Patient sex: F
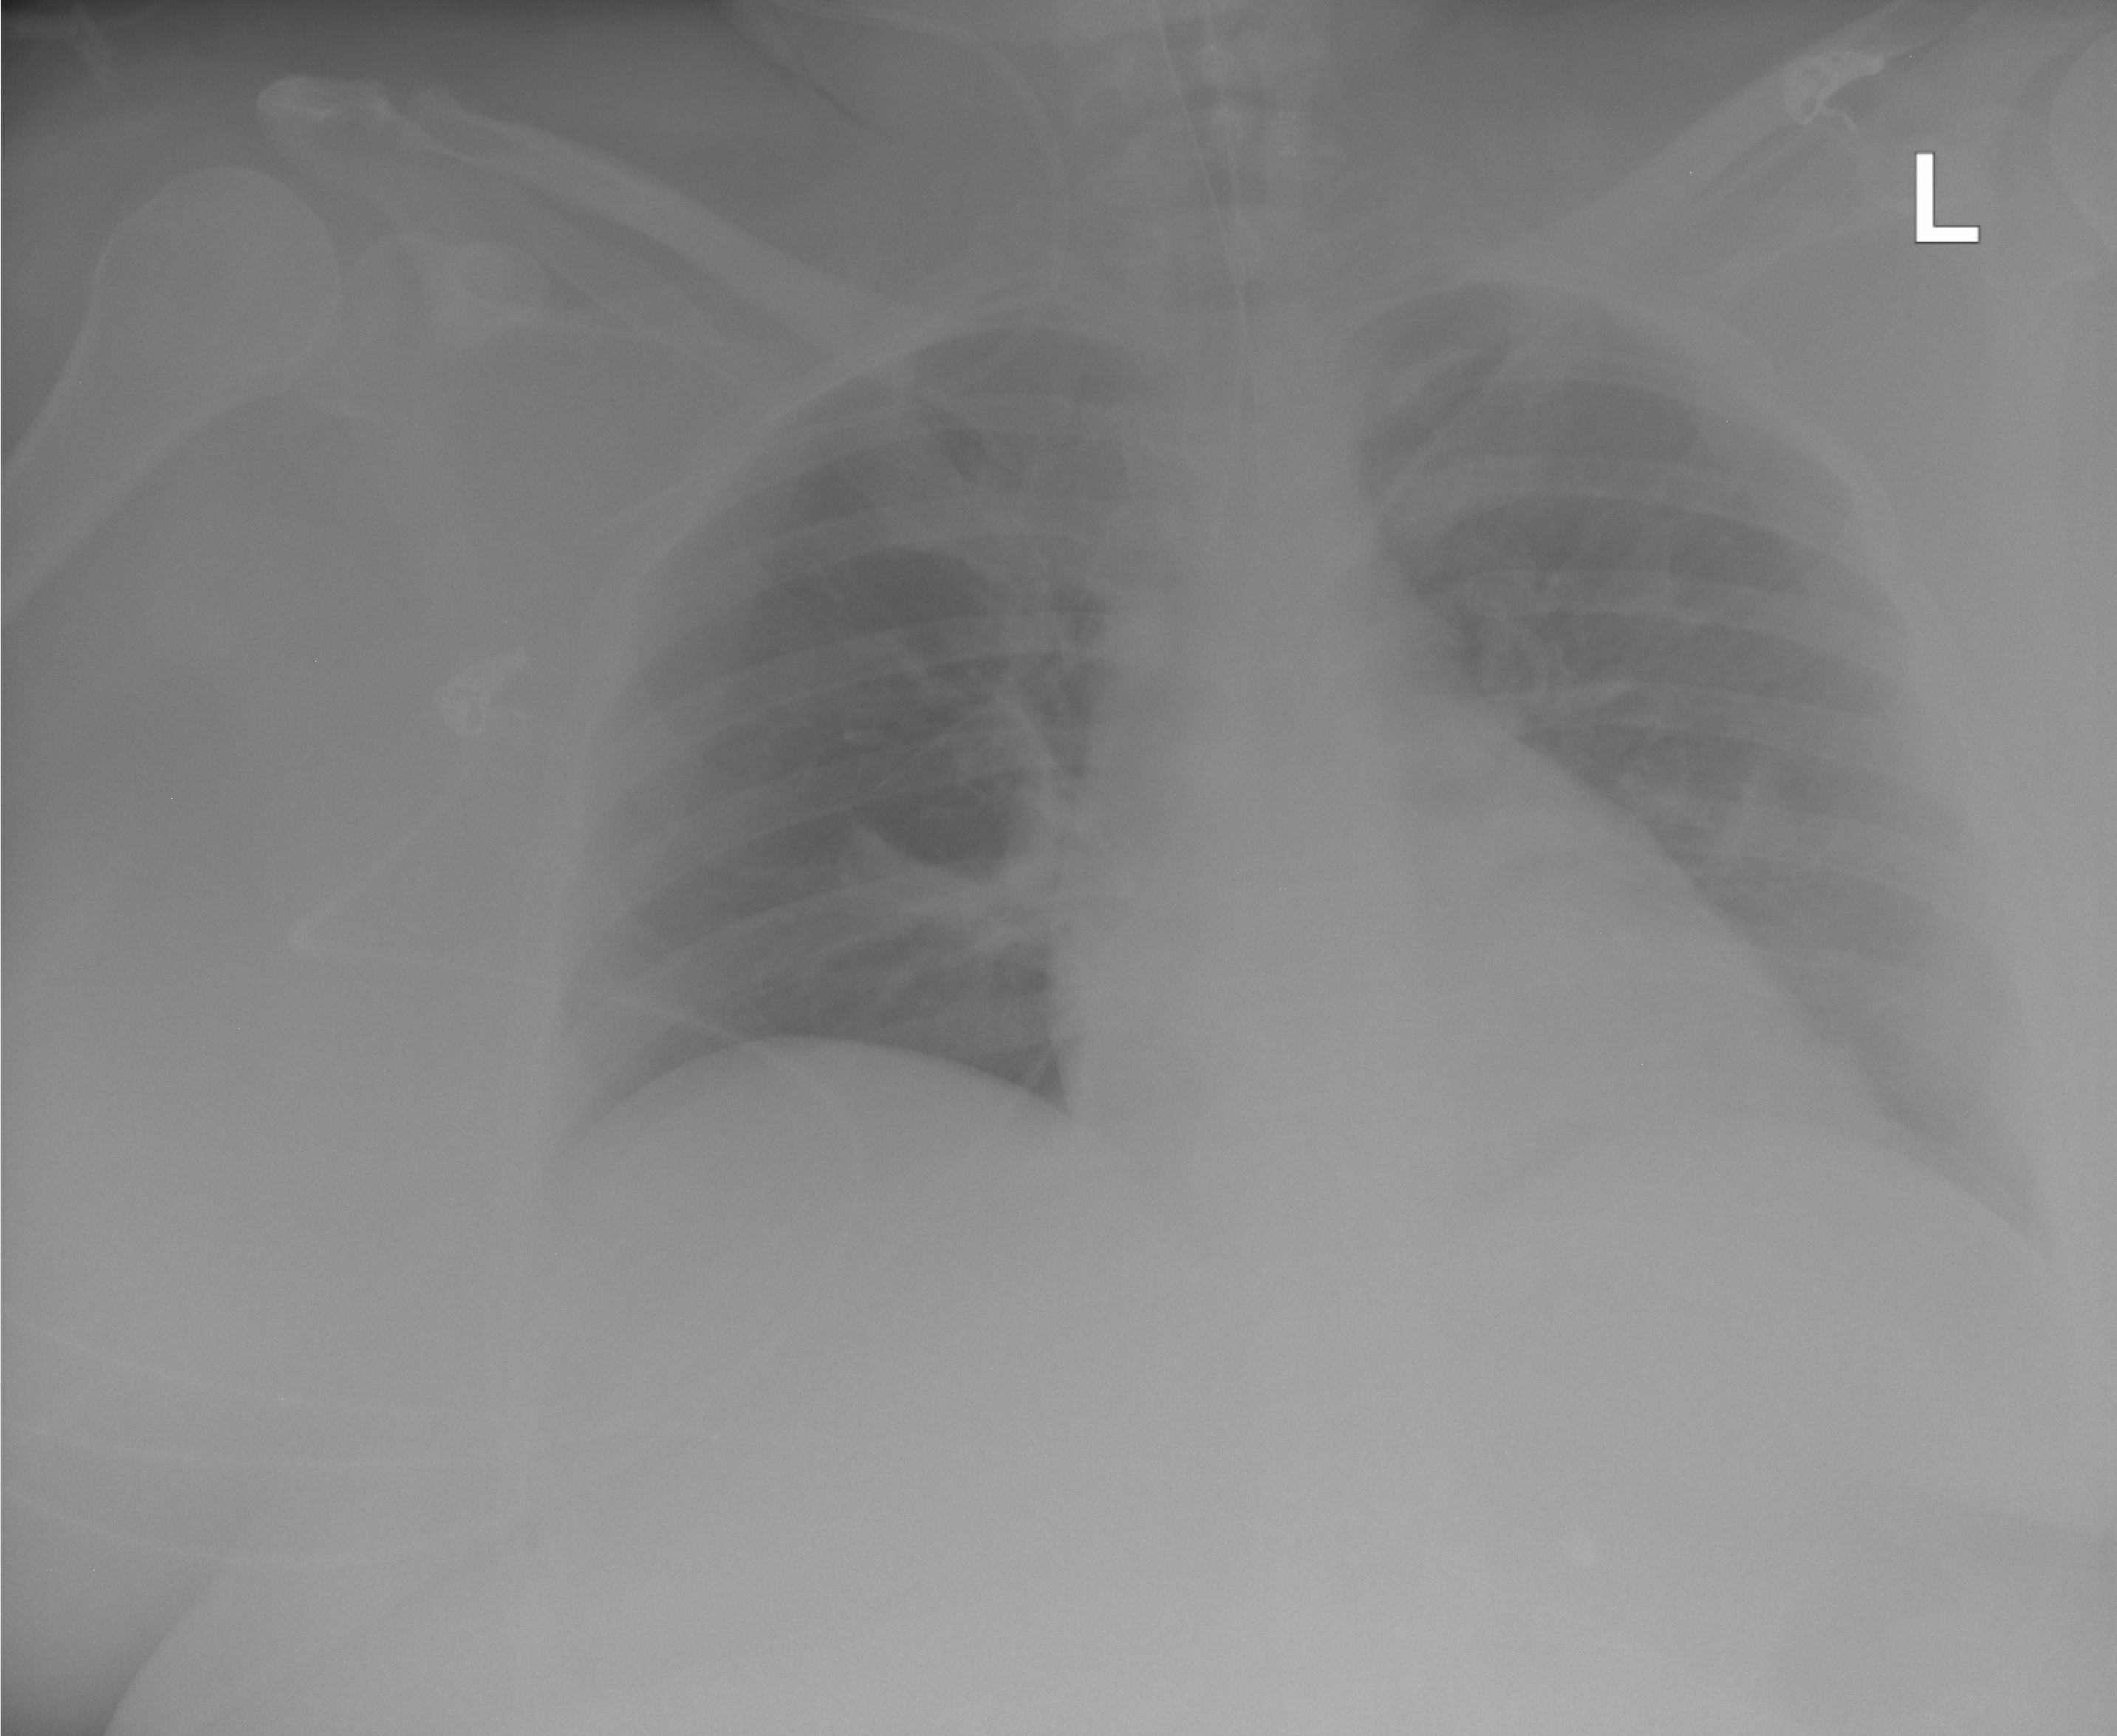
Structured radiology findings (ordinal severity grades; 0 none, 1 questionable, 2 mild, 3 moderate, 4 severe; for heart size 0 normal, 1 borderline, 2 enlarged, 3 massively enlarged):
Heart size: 0
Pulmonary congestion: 0
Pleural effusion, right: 0
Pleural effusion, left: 0
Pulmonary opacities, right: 0
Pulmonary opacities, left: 0
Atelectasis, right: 3
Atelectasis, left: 2